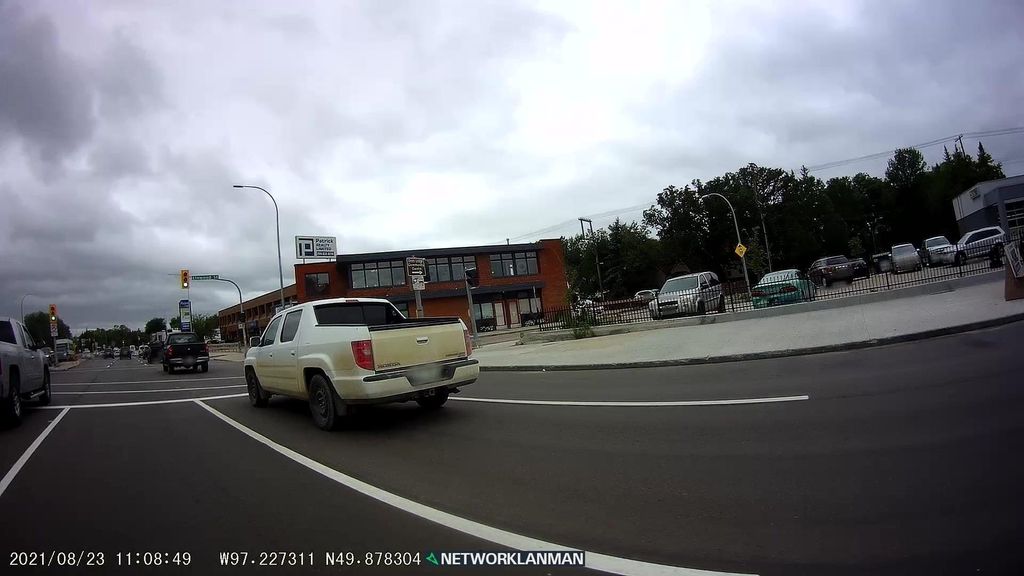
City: winnipeg